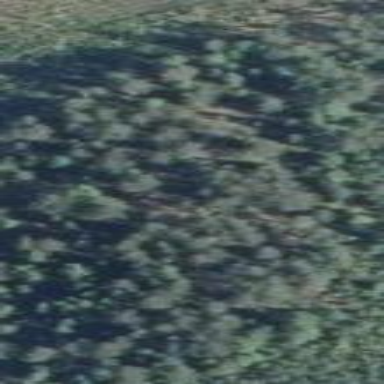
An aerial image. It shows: Woodland with needle-leaved trees.